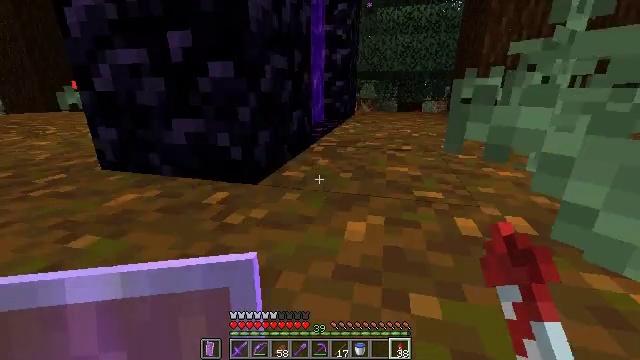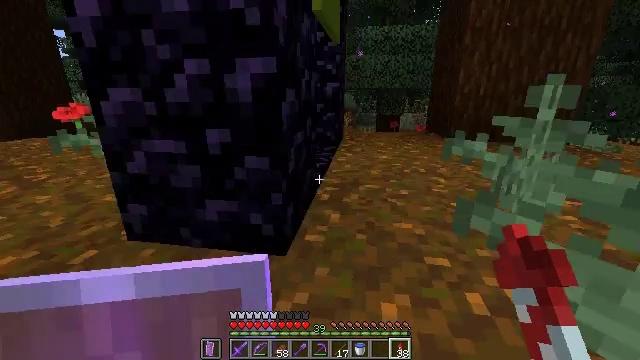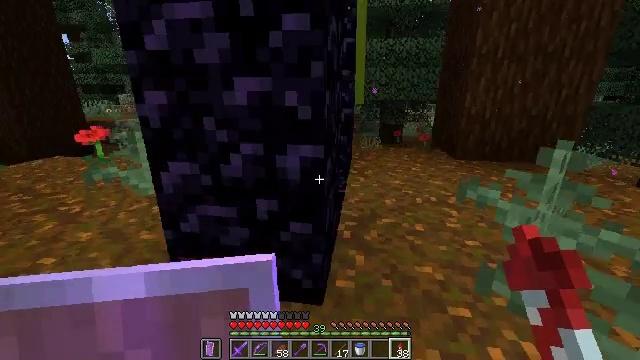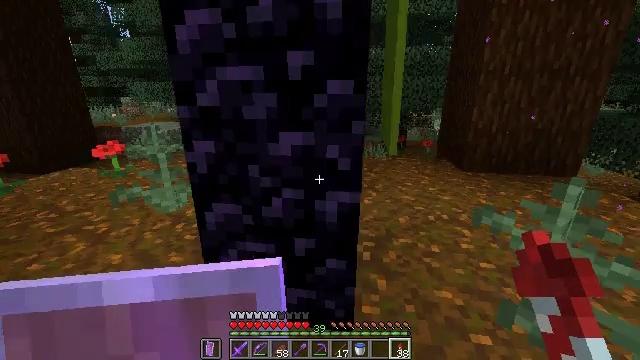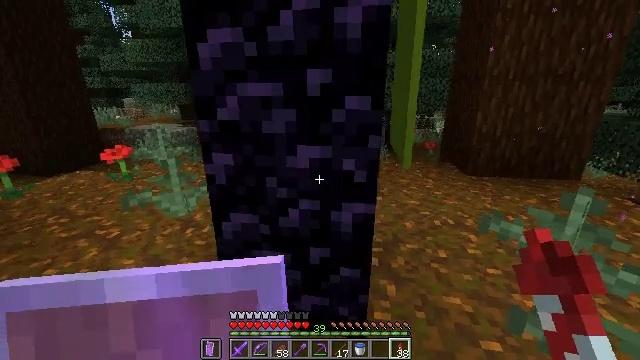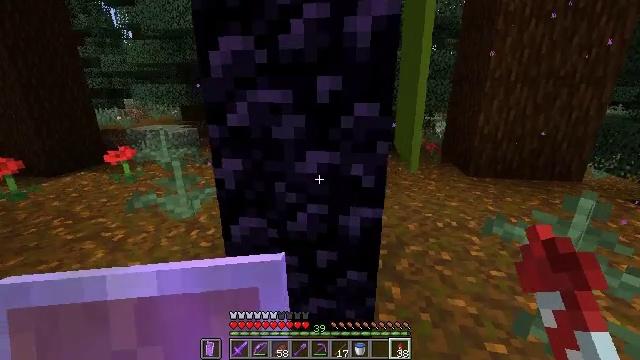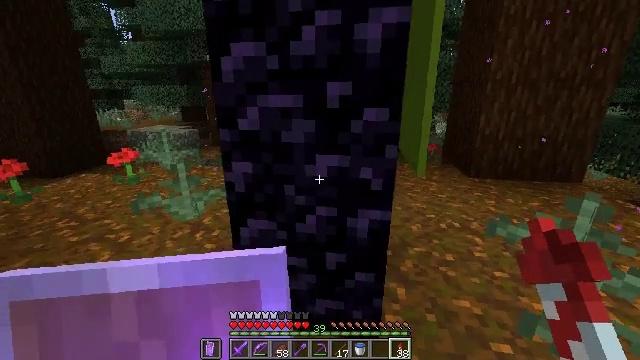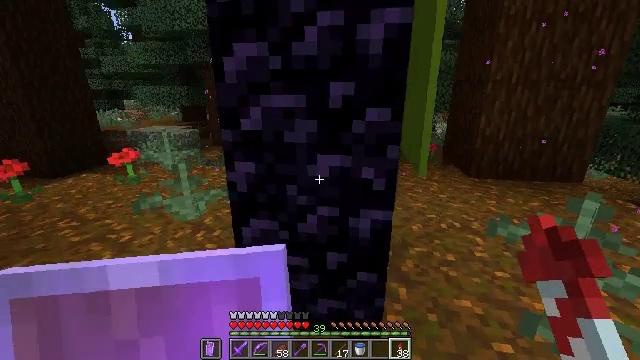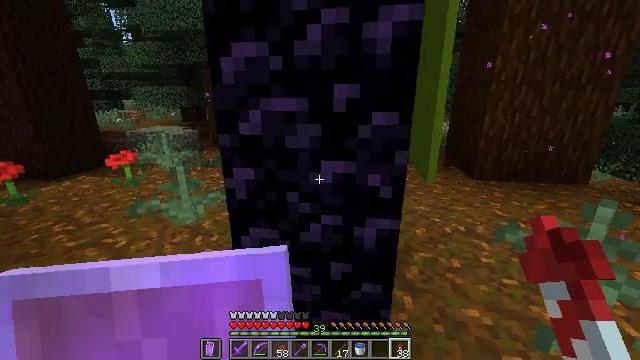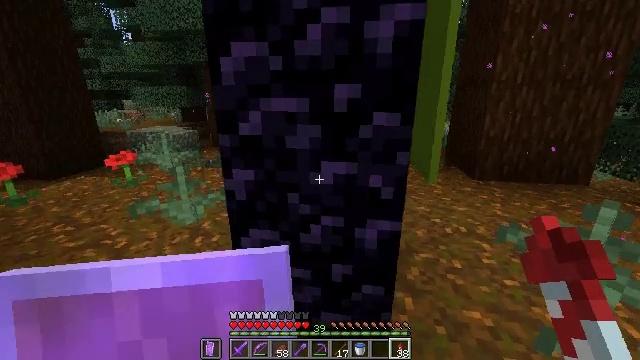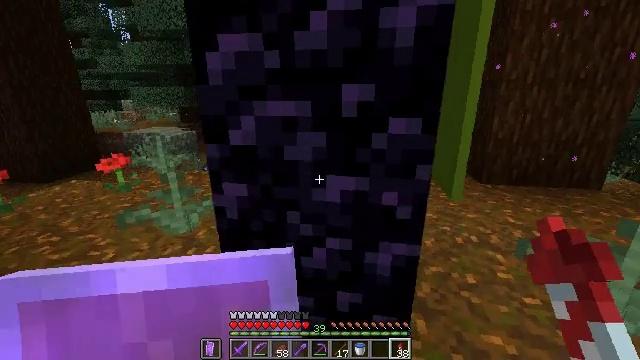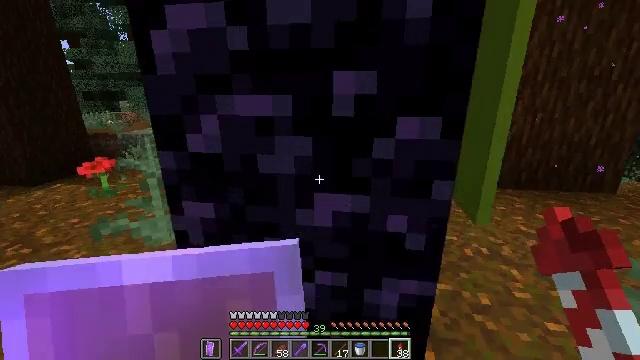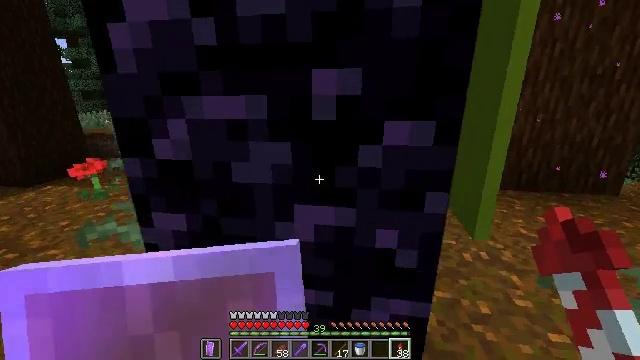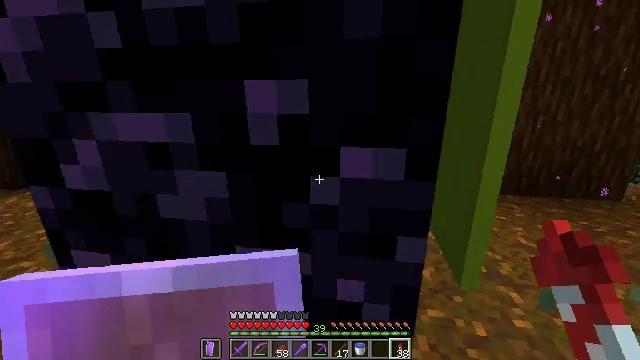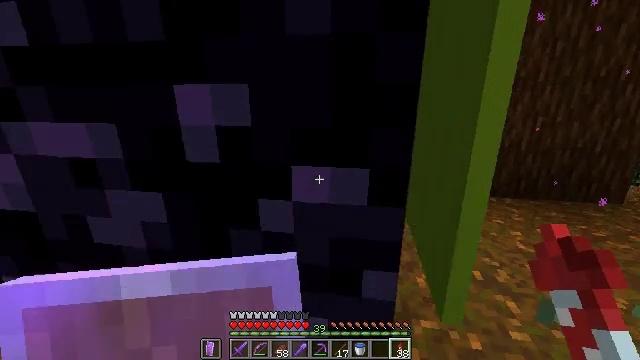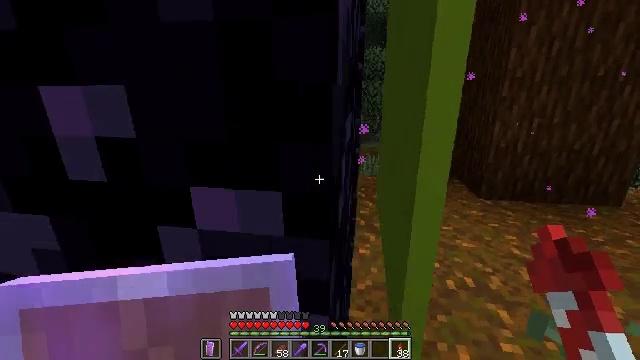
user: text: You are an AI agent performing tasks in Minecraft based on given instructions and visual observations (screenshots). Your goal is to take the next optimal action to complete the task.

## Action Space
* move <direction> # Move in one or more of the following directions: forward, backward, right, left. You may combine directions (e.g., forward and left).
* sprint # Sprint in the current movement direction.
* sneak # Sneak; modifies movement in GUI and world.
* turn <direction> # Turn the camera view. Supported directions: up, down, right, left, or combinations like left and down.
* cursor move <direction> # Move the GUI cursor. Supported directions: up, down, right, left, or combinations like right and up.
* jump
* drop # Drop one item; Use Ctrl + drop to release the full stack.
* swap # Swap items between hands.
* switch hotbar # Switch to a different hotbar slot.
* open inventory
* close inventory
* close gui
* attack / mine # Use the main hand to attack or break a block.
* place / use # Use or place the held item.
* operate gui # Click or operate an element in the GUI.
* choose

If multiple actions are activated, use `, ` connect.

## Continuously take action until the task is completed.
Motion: motion action
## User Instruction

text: craft item cyan carpet
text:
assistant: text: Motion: turn right
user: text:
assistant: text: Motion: no_op
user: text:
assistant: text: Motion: no_op
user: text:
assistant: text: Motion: no_op
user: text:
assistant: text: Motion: no_op
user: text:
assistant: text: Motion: no_op
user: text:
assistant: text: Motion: no_op
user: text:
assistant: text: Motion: move forward
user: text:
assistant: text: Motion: move forward
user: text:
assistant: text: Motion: move forward
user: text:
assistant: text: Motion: move forward and move right
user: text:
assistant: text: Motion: move forward and move right
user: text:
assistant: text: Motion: move forward and move right
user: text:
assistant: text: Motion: move forward and move right
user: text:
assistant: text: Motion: move forward and move right
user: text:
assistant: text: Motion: move forward and move right, turn left
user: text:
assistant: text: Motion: move forward and move right
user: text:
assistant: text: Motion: move forward and move right
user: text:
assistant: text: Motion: move forward and move right, turn left
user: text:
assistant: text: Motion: move forward and move right, turn left
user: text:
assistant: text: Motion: move forward and move right, turn left
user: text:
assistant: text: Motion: move forward and move right, turn left and down
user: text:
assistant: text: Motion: move forward, turn left
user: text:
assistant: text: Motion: move forward, turn left
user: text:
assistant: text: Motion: move forward, turn left
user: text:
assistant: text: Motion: move forward, turn left and down
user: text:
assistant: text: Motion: move forward
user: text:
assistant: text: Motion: move forward
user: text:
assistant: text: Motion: no_op
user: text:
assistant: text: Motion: no_op